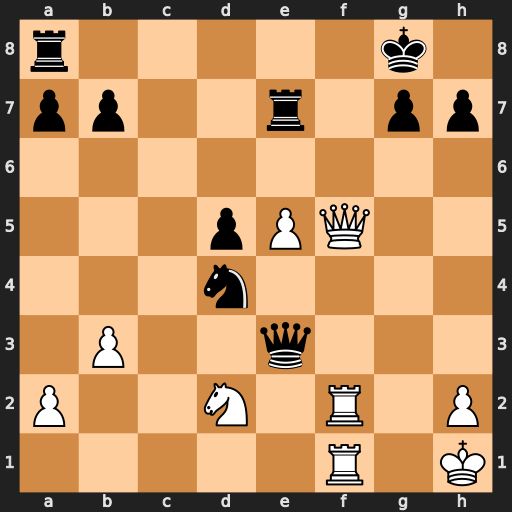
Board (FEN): r5k1/pp2r1pp/8/3pPQ2/3n4/1P2q3/P2N1R1P/5R1K
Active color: w
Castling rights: -
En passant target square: -
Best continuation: Qf8+ Rxf8 Rxf8#